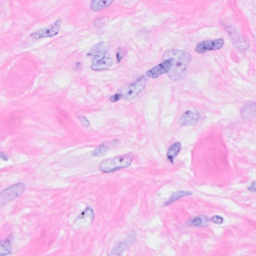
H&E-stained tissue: Breast